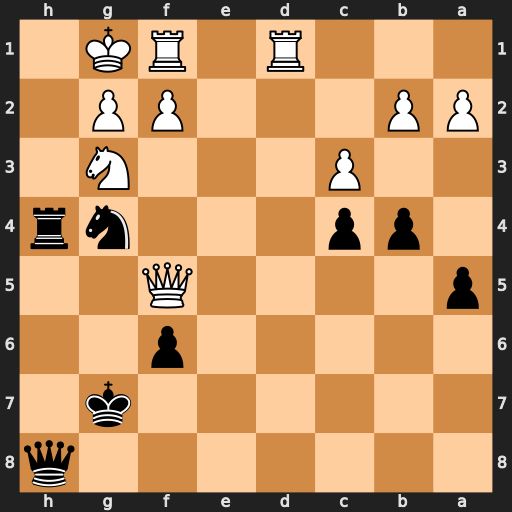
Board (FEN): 7q/6k1/5p2/p4Q2/1pp3nr/2P3N1/PP3PP1/3R1RK1
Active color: b
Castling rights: -
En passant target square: -
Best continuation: Rh1+ Nxh1 Qh2#